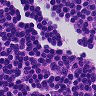
Metastatic tissue present: no